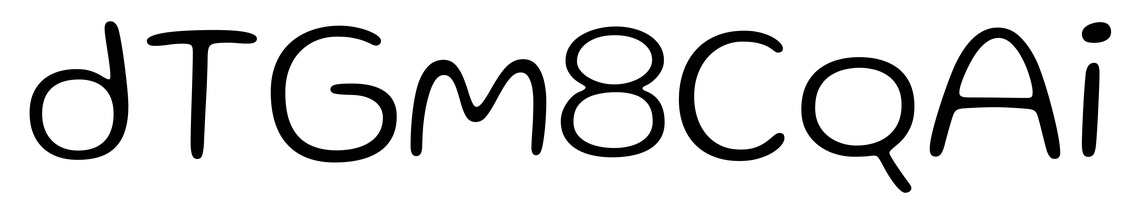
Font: Gluten_ExtraLight